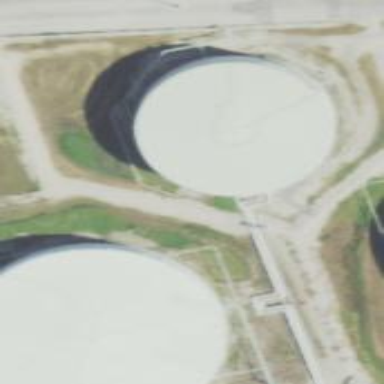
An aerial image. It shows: Storage tank which is man-made.